Question: This is my simple code
<URL>
when I open the jsfiddle on my IE, it is working perfectly.
but when I open the code locally, it looks like this:

I am using IE11
this is my css
'''
#loading {
margin: 80px auto;
position: relative;
width: 100px;
height: 100px;
-webkit-border-radius: 50px;
-moz-border-radius: 50px;
border-radius: 50px;
background: #ccc;
font: 12px "Lucida Grande", Sans-Serif;
text-align: center;
line-height: 100px;
color: white;
-webkit-box-shadow: 0 0 5px rgba(0,0,0,0.5);
-moz-box-shadow: 0 0 5px rgba(0,0,0,0.5);
box-shadow: 0 0 5px rgba(0,0,0,0.5);
}
#loading:before {
content: "";
position: absolute;
left: -20px;
top: -20px;
bottom: -20px;
right: -20px;
-webkit-border-radius: 70px;
-moz-border-radius: 70px;
border-radius: 70px;
background: #eee;
z-index: -2;
-webkit-box-shadow: inset 0 0 10px rgba(0,0,0,0.2);
-moz-box-shadow: inset 0 0 10px rgba(0,0,0,0.2);
box-shadow: inset 0 0 10px rgba(0,0,0,0.2);
}
#loading span {
position: absolute;
width: 0;
height: 0;
border-left: 50px solid transparent;
border-right: 50px solid transparent;
border-top: 80px solid rgba(255,255,255,0.7);
z-index: -1;
top: -28px;
left: 0px;
-webkit-animation: ticktock 5s linear infinite;
-moz-animation: ticktock 5s linear infinite;
animation:ticktock 5s linear infinite;
-webkit-transform-origin: 50px 80px;
-moz-transform-origin: 50px 80px;
transform-origin:50px 80px;
}
#loading strong {
overflow: hidden;
display: block;
margin: 0 auto;
-webkit-animation: expand 2.5s linear infinite;
-moz-animation: expand 2.5s linear infinite;
animation:expand 2.5s linear infinite;
}
@-webkit-keyframes expand {
0% {
width: 0;
}
100% {
width: 60px;
}
}
@-webkit-keyframes ticktock {
0% {
-webkit-transform: rotate(0);
-ms-transform: rotate(0);
-moz-transform: rotate(0);
}
100% {
-webkit-transform: rotate(360deg);
-ms-transform: rotate(360deg);
-moz-transform: rotate(360deg);
}
}
@-moz-keyframes expand {
0% {
width: 0;
}
100% {
width: 60px;
}
}
@-moz-keyframes ticktock {
0% {
-webkit-transform: rotate(0);
-ms-transform: rotate(0);
-moz-transform: rotate(0);
}
100% {
-webkit-transform: rotate(360deg);
-ms-transform: rotate(360deg);
-moz-transform: rotate(360deg);
}
}
@keyframes ticktock {
0% {
-webkit-transform: rotate(0);
-ms-transform: rotate(0);
-moz-transform: rotate(0);
}
100% {
-webkit-transform: rotate(360deg);
-ms-transform: rotate(360deg);
-moz-transform: rotate(360deg);
}
}
@keyframes expand {
0% {
width: 0;
}
100% {
width: 60px;
}
}
'''
I tried to handle the css on IE, that is why it is working on jfiddle but not when I run the code on localhost.
what should I do plesae?
Edit
html
'''
<!DOCTYPE html>
<html xmlns="http://www.w3.org/1999/xhtml">
<head>
<title></title>
<link rel="stylesheet" href="loading.css"/>
</head>
<body>
<div id="loading"><strong>loading...</strong><span></span></div>
</body>
</html>
'''
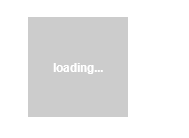
Answer: Using XHTML 1.0 strict the following HTML works with your CSS to provide the desired effect.
'''
<!DOCTYPE html PUBLIC "-//W3C//DTD XHTML 1.0 Strict//EN" "http://www.w3.org/TR/xhtml1/DTD/xhtml1-strict.dtd">
<html xmlns="http://www.w3.org/1999/xhtml">
<head>
<title>Test</title>
<meta http-equiv="Content-type" content="text/html;charset=UTF-8" />
<link rel="stylesheet" type="text/css" href="index.css" />
</head>
<body>
<div id="loading">
<strong>loading...</strong>
<span></span>
</div>
</body>
</html>
'''
Please compare the above code with the HTML you are using.
---
Edit:
I managed to replicate your error by enabling compatibility mode. Please click on the gear in the top right of internet explorer then click compatibility view settings and check your domain is not on the 'websites you've added to compatibility view' list if it is remove it from the list. Also un-check display intranet sites in compatibility view. Then try opening it.